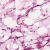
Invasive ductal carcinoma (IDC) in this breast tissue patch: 0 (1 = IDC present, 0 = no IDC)